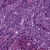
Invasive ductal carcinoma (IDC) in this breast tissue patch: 1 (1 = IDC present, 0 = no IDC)